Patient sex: M
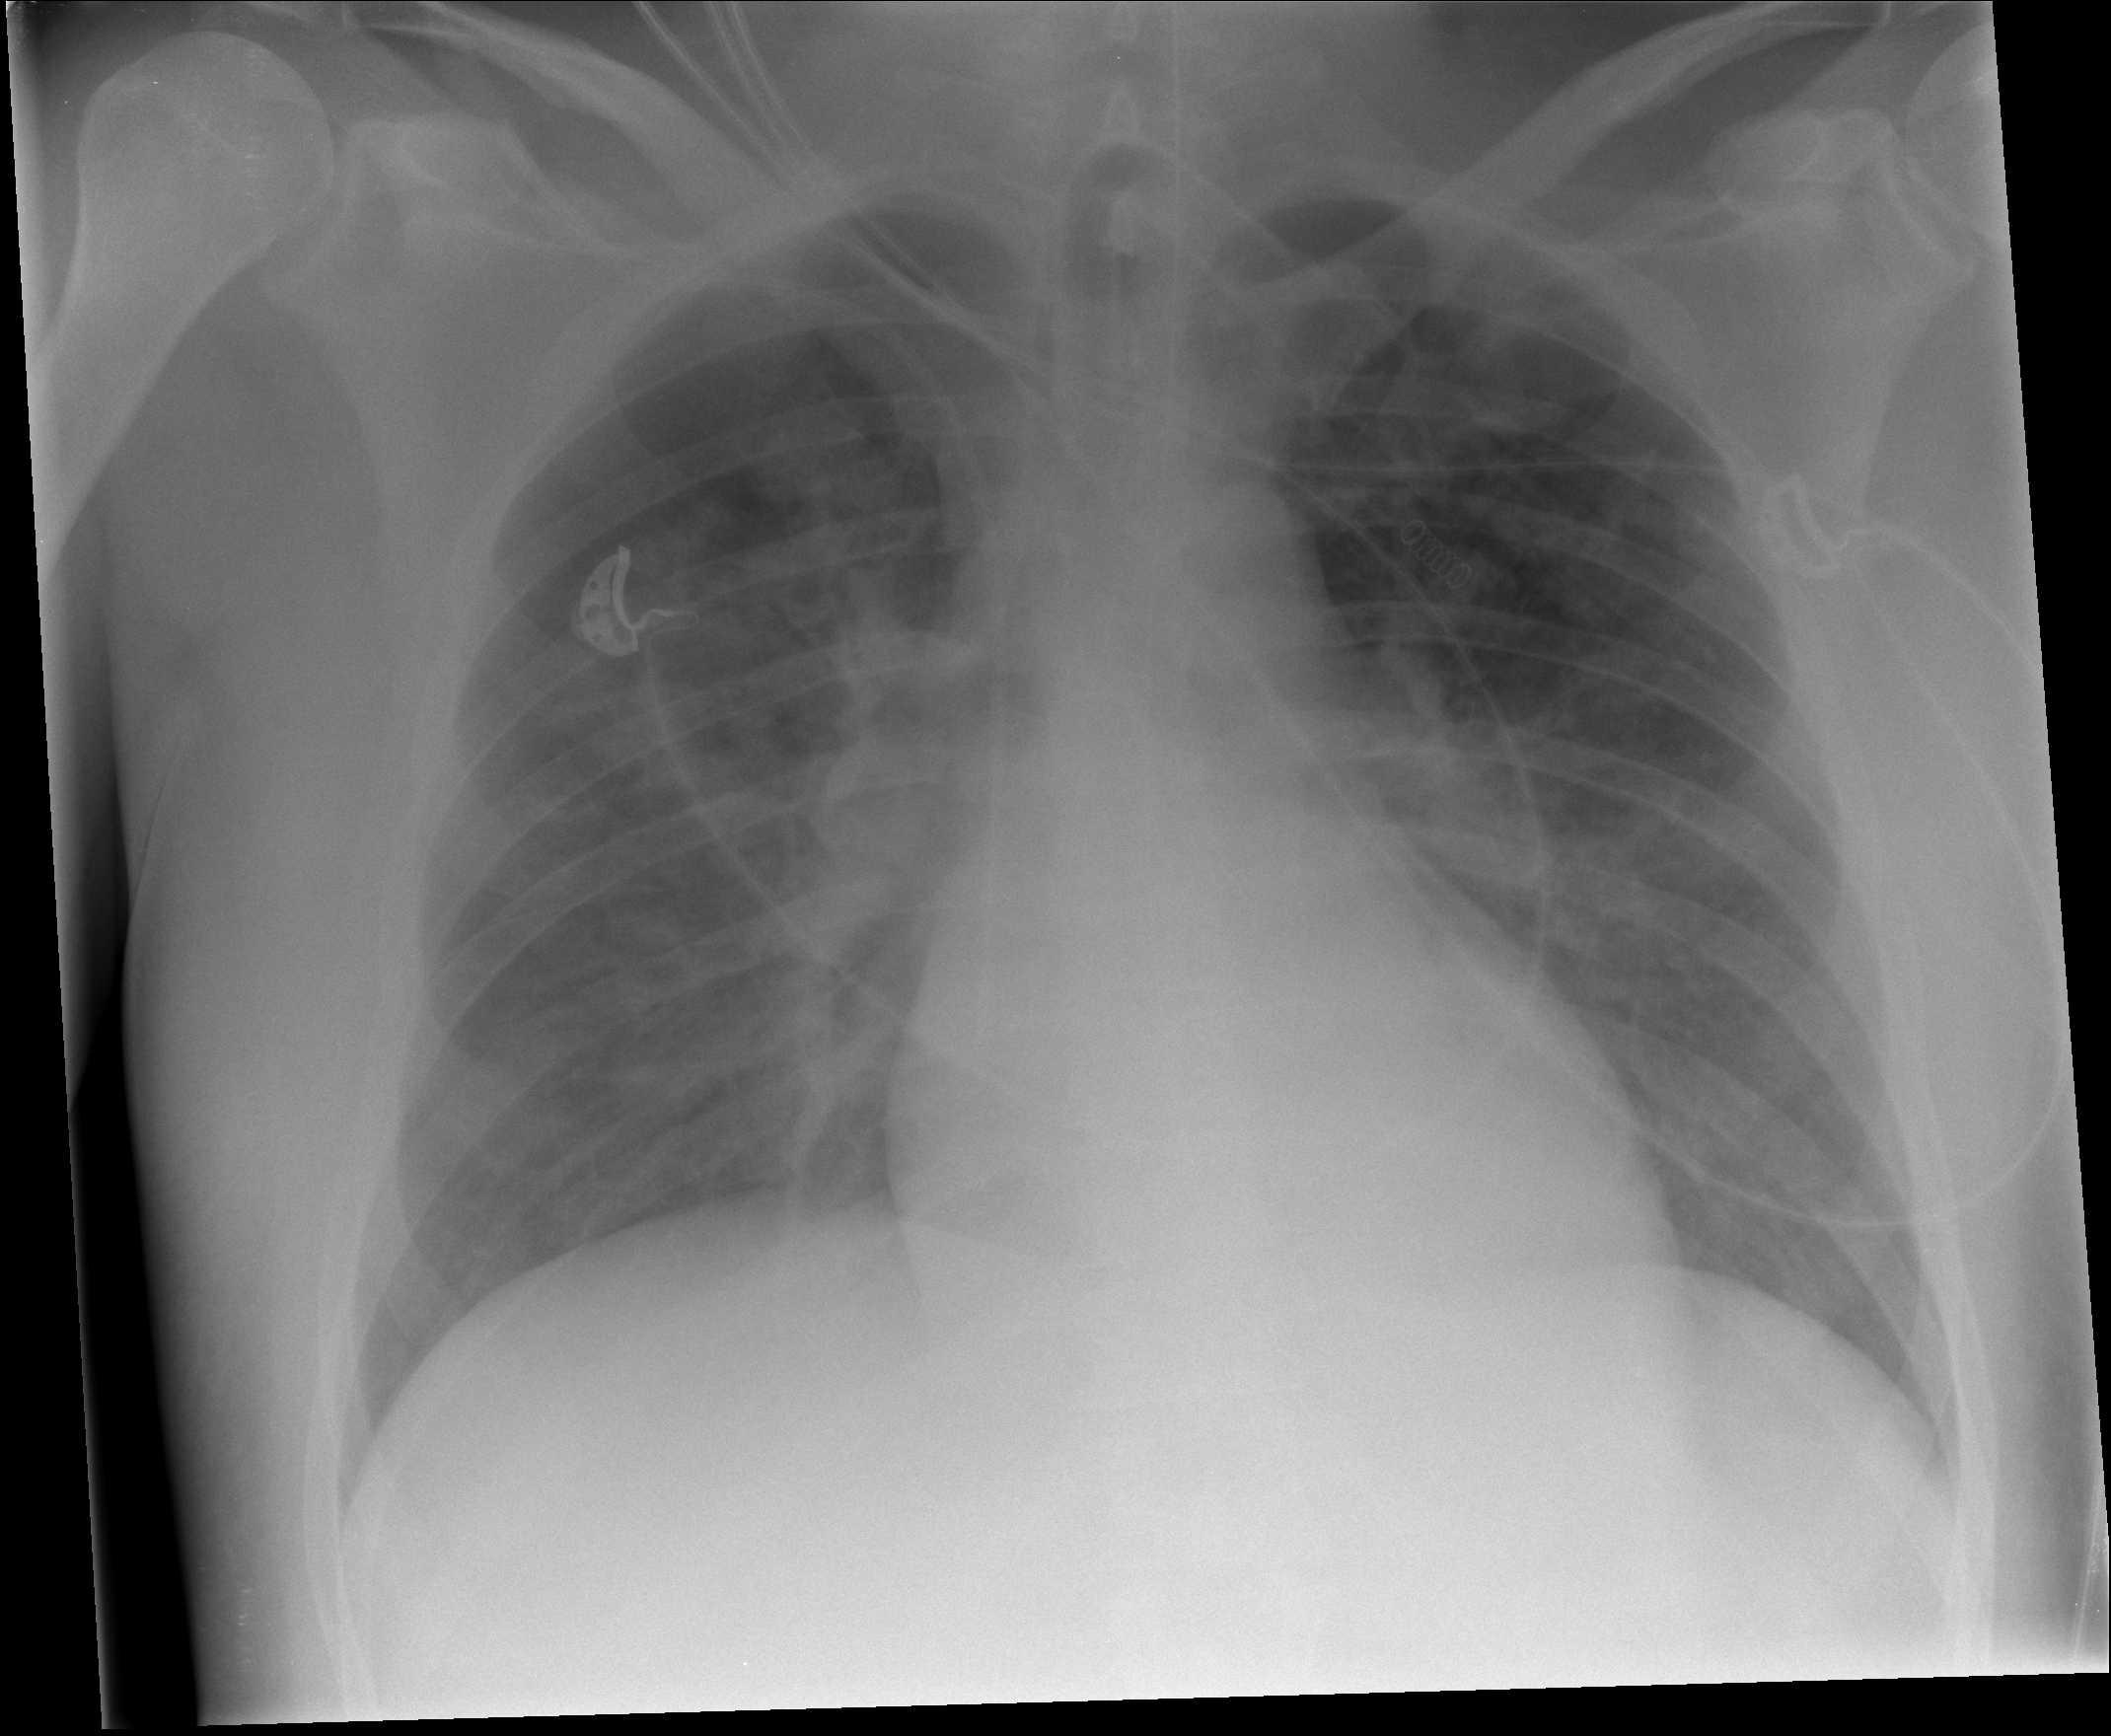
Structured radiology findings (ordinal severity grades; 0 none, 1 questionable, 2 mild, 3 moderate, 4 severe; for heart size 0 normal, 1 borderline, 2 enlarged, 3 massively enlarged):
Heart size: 0
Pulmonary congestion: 2
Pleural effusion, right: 0
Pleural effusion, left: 0
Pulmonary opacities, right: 0
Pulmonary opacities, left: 0
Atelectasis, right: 0
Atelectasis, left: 0